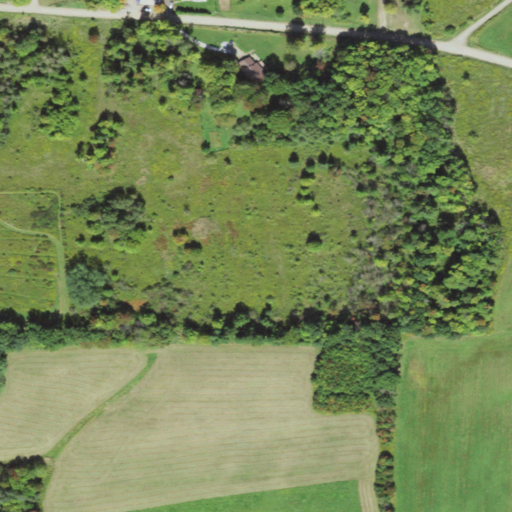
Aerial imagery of mountain in Pennsylvania named Mackey Hill containing pasture, deciduous forest, open development, low intensity development, and medium intensity development